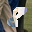
Label: 8